Question: I'm trying to make my Linq-to-SQL query more efficient by including child properties in one trip to the DB. I started by trying various linq queries to accomplish this. The queries were getting complex, so I tried the LoadWith() option:
The constructor of my DAL class sets the LoadWith() settings:
'''
public TrackerJobData()
{
dataLoadOptions = new DataLoadOptions();
dataLoadOptions.LoadWith<TrackerJobRecord>(x => x.SpecBarcodeRecords);
dataLoadOptions.LoadWith<TrackerJobRecord>(x => x.TrackerJobEquipmentTriggerRecords);
dataLoadOptions.LoadWith<TrackerJobRecord>(x => x.EtaRecord);
this.Database.LoadOptions = dataLoadOptions;
}
'''
And here is the query I'm using:
'''
public TrackerJob GetItem(int trackerJobId)
{
TrackerJobRecord record =
(from trackerJob in this.Database.TrackerJobRecords
where trackerJob.TrackerJobId == trackerJobId
select trackerJob).FirstOrDefault();
return record.Map();
}
'''
When I debug and F10 (not the return), I get this output in SQL Profiler:

Pardon my ignorance of SQL Profiler, but do the three highlighted lines mean there were three round trips from the client (my code) to the server? If so, why? Will SQL Server ever execute multiple sp_executesql calls in trip?
And since I thought LoadWith() would eliminate multiple calls, what am I doing incorrectly?
Here are the three statements within SQL Profiler:
'''
exec sp_executesql N'SELECT TOP (1) [t0].[TrackerJobId], [t0].[Name], [t0].[EtaId], [t0].[SamplingProcessorTypeId], [t0].[Description], [t0].[LastModifiedUser], [t0].[LastModifiedTime], [t0].[VersionNumber], [t0].[Active], [t0].[Archived], [t1].[EtaId] AS [EtaId2], [t1].[EtaNumber], [t1].[Title], [t1].[State], [t1].[DateInitialized], [t1].[EtaOriginatorId], [t1].[Quantity], [t1].[Ehs], [t1].[Ship], [t1].[InternalUse], [t1].[DateClosed], [t1].[ExperimentId], [t1].[Disposition], [t1].[TestType], [t1].[LastModifiedUser] AS [LastModifiedUser2], [t1].[LastModifiedTime] AS [LastModifiedTime2], [t1].[VersionNumber] AS [VersionNumber2]
FROM [AutoTracker].[TrackerJob] AS [t0]
INNER JOIN [Global].[Eta] AS [t1] ON [t1].[EtaId] = [t0].[EtaId]
WHERE [t0].[TrackerJobId] = @p0',N'@p0 int',@p0=17
exec sp_executesql N'SELECT [t0].[SpecBarcodeId], [t0].[TrackerJobId], [t0].[EquipmentId], [t0].[StartTime], [t0].[EndTime], [t0].[LastModifiedUser], [t0].[LastModifiedTime], [t0].[VersionNumber]
FROM [AutoTracker].[SpecBarcode] AS [t0]
WHERE [t0].[TrackerJobId] = @x1',N'@x1 int',@x1=17
exec sp_executesql N'SELECT [t0].[TrackerJobId], [t0].[EquipmentId], [t0].[LastModifiedUser], [t0].[LastModifiedTime], [t0].[VersionNumber]
FROM [AutoTracker].[TrackerJobEquipmentTrigger] AS [t0]
WHERE [t0].[TrackerJobId] = @x1',N'@x1 int',@x1=17
'''
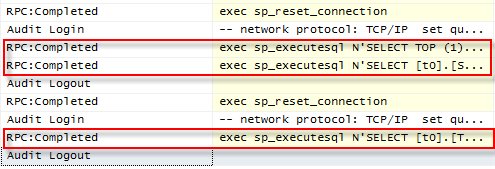
Answer: Linq-2-sql 'LoadWith' does not support multiple 1:N relationships.
<URL>
<URL>